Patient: sex M, age 49
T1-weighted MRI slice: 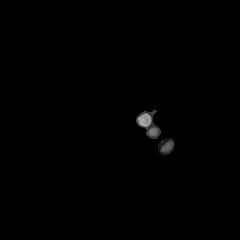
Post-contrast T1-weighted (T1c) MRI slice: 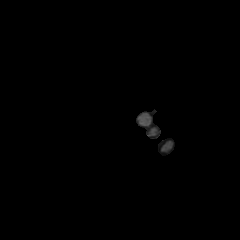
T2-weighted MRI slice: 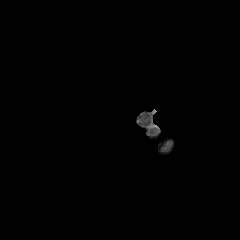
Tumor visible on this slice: no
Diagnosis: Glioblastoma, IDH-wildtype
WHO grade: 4